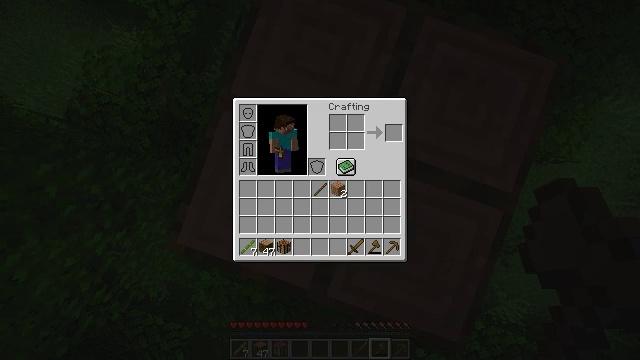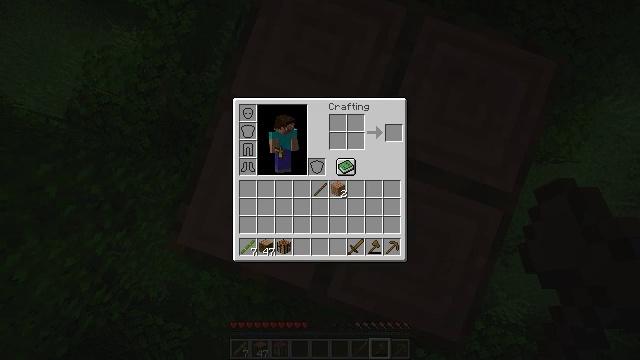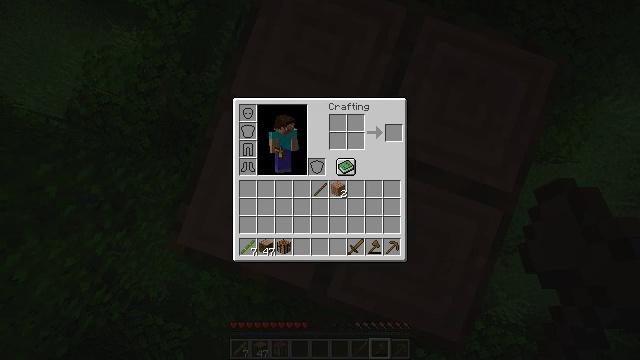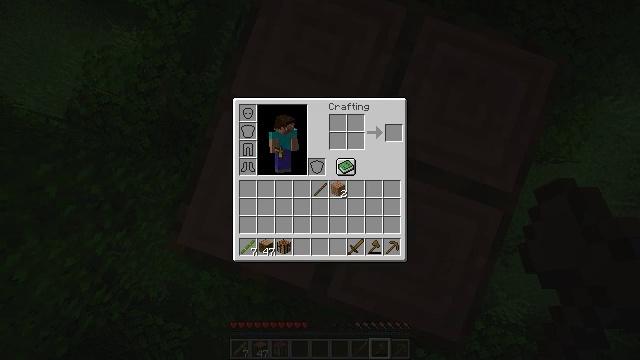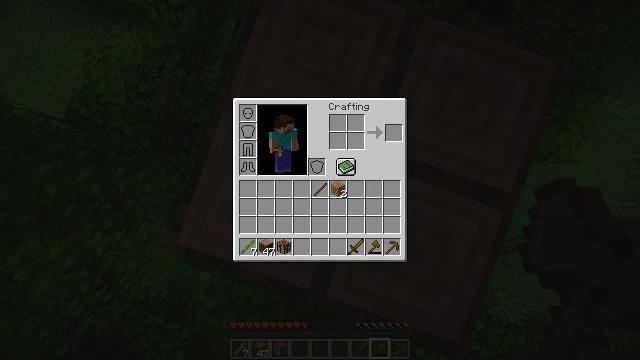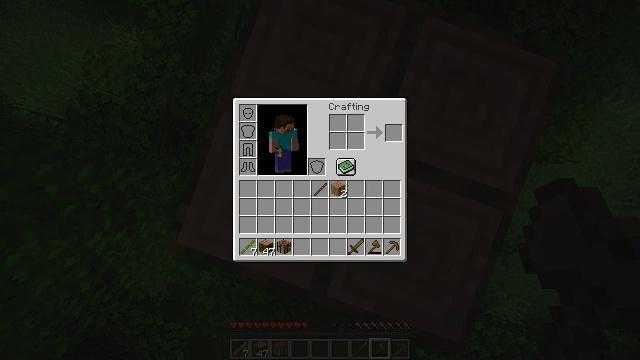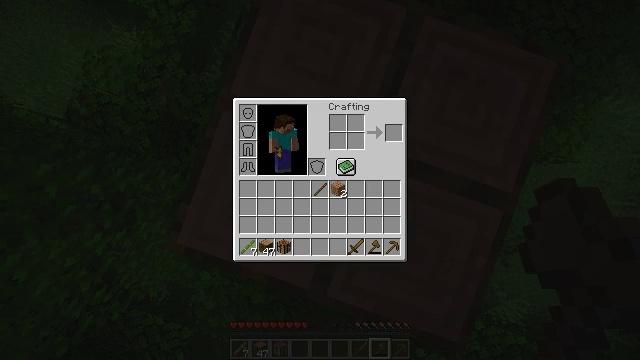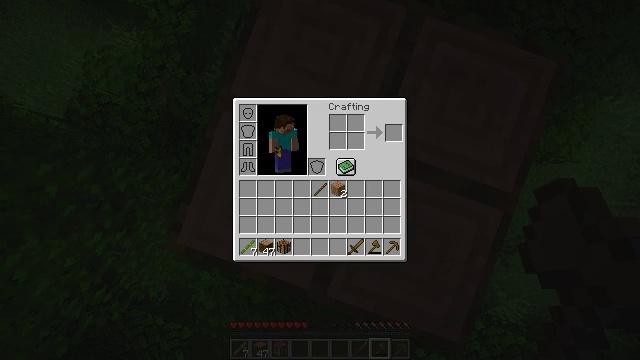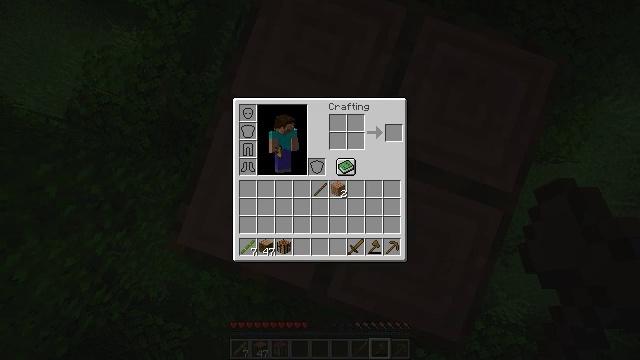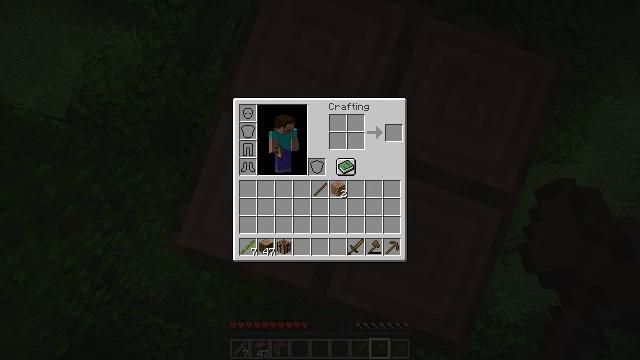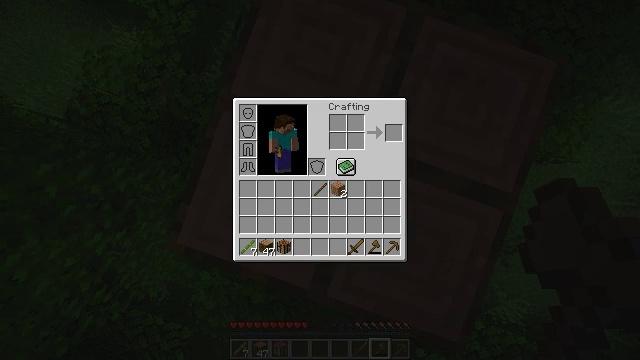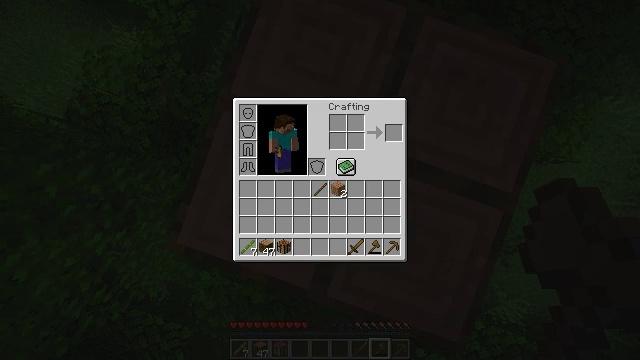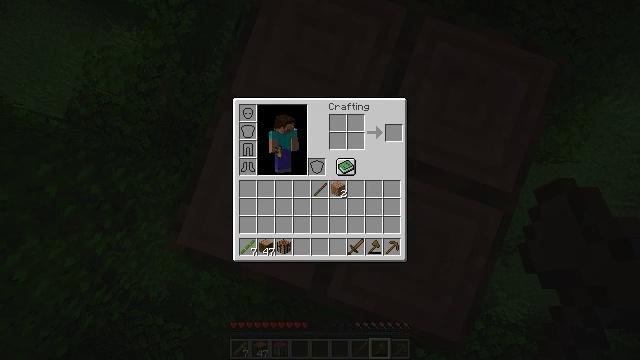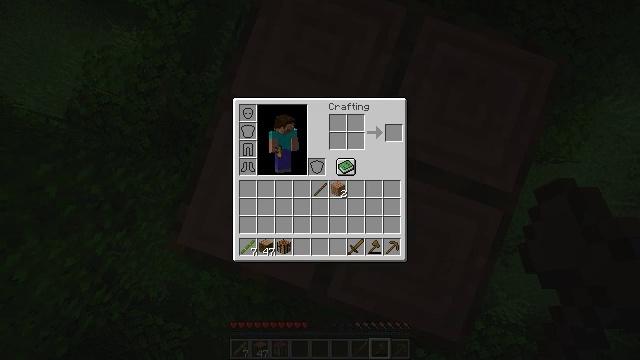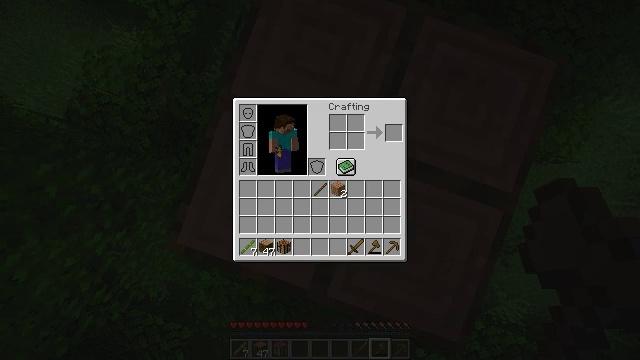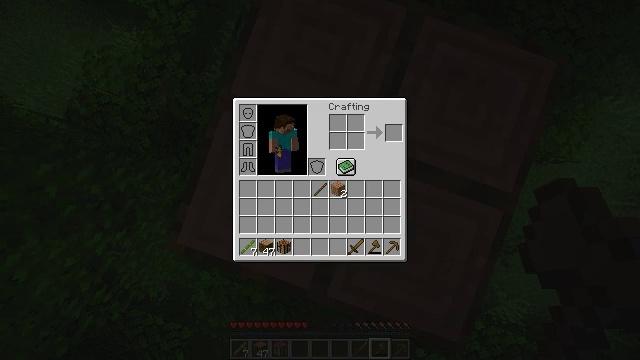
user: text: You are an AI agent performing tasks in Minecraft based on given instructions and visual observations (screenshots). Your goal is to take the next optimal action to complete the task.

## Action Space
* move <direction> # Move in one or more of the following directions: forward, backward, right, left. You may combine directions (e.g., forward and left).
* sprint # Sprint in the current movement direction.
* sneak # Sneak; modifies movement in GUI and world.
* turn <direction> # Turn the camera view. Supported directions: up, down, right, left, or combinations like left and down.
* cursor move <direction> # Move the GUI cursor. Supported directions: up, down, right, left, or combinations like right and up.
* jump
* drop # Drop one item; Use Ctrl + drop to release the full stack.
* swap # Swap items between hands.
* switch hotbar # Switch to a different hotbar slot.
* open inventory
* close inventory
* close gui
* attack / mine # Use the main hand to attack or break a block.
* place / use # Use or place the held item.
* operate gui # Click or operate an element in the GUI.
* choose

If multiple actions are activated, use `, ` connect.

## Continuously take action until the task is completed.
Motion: motion action
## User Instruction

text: Use an axe to chop the jungle log.
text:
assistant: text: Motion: no_op
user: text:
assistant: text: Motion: no_op
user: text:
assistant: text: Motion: no_op
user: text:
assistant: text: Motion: cursor move left
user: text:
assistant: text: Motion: no_op
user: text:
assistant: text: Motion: operate gui
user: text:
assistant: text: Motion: operate gui
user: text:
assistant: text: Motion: operate gui
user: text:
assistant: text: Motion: no_op
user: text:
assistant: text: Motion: no_op
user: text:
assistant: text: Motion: no_op
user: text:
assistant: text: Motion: no_op
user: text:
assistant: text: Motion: no_op
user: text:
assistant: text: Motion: no_op
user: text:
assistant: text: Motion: no_op
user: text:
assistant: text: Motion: no_op
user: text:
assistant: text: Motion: no_op
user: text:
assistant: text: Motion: no_op
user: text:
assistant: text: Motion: no_op
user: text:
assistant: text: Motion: no_op
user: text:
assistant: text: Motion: no_op
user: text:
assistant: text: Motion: close gui
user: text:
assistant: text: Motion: no_op
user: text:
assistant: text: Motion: no_op
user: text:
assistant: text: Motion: no_op
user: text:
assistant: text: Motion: no_op
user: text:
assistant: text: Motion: no_op
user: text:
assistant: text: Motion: no_op
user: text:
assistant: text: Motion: no_op
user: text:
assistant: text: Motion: no_op